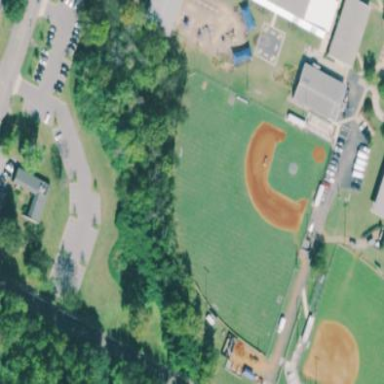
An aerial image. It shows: Baseball pitch for leisure land activities.